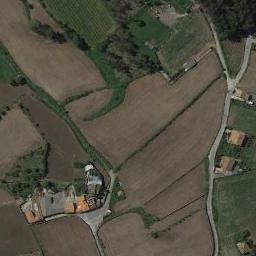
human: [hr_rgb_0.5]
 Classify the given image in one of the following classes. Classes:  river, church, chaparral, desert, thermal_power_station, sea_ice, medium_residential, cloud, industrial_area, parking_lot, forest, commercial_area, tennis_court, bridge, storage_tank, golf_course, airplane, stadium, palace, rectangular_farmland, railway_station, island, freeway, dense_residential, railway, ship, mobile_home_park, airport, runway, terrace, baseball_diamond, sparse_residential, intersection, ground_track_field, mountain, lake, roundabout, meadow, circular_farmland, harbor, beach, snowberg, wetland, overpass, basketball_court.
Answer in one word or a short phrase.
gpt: terrace